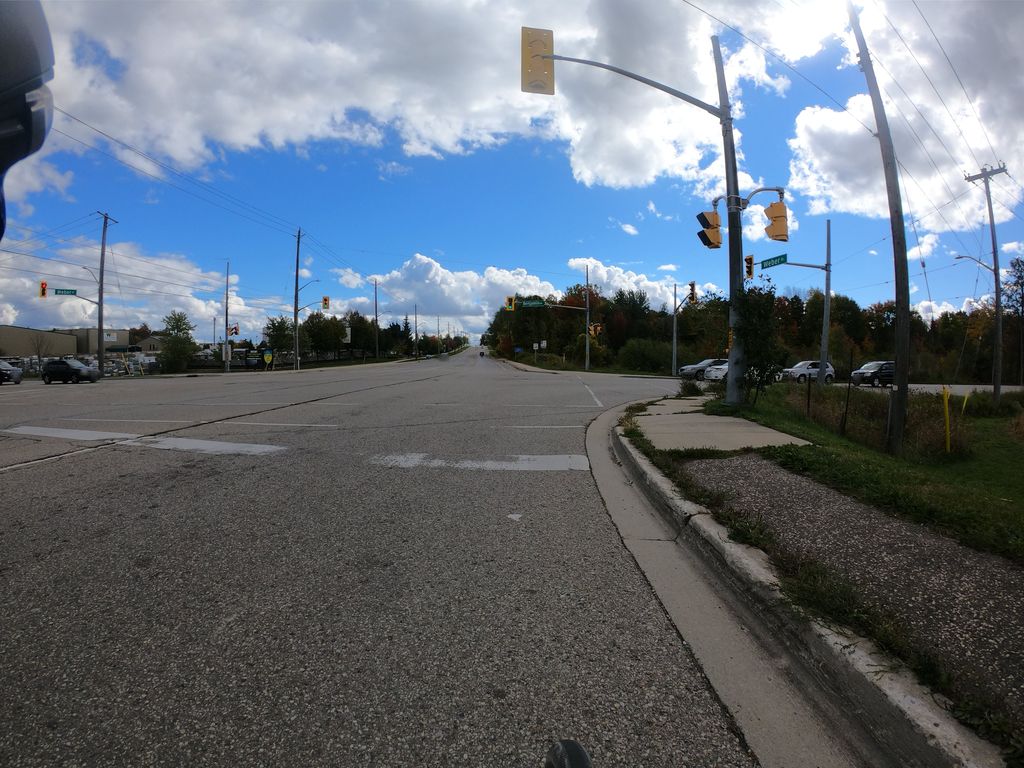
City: kitchener-waterloo